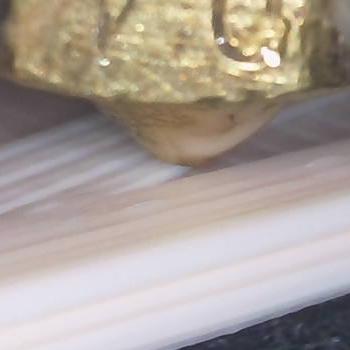
Flow rate: 52%